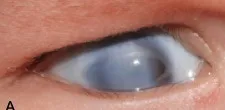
Pre- and postoperative stages of penetrating keratoplasty (PK) of the presenting case. The right.
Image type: ophthalmic_imaging (slit_lamp_photograph)